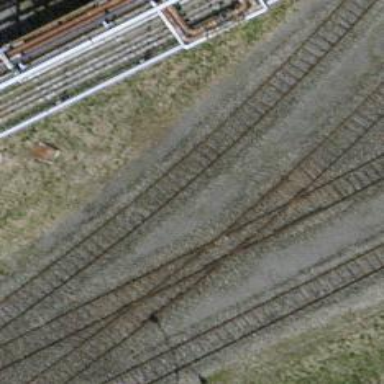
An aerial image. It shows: Railway crossing.